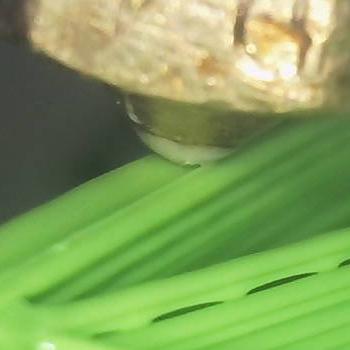
Flow rate: 252%